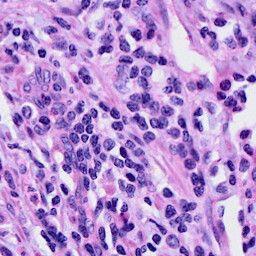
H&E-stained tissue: Cervix